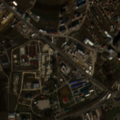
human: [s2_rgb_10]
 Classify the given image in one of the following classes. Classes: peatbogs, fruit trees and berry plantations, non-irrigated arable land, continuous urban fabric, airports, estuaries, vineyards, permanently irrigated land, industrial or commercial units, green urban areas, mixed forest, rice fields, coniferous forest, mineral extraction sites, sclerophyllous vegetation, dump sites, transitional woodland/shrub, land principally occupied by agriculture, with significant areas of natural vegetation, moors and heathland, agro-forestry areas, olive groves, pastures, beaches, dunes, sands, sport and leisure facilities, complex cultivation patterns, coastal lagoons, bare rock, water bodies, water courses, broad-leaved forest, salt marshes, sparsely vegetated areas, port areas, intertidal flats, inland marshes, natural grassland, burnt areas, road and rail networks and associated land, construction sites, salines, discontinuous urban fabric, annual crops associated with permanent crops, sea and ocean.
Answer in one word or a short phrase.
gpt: discontinuous urban fabric, industrial or commercial units, non-irrigated arable land, complex cultivation patterns